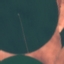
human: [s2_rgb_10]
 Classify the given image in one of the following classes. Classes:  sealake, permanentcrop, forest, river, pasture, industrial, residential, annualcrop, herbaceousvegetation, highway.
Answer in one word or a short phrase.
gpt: AnnualCrop